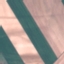
Land use / land cover class: AnnualCrop